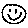
Label: smiley face